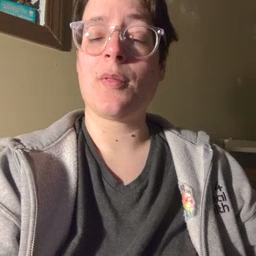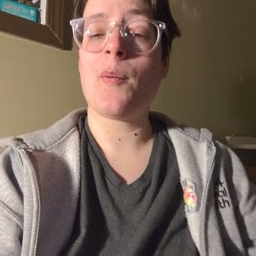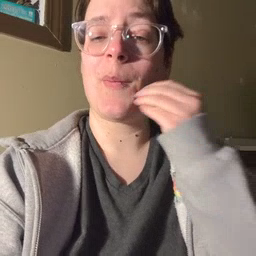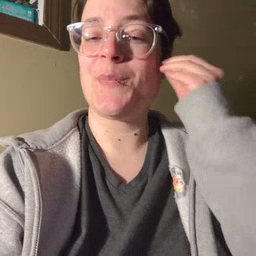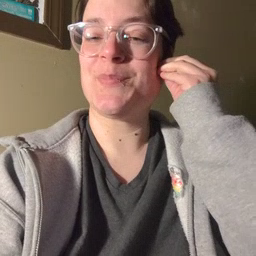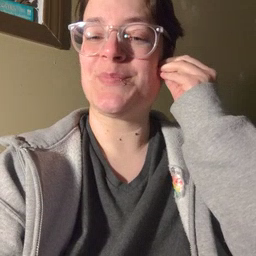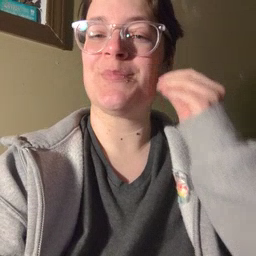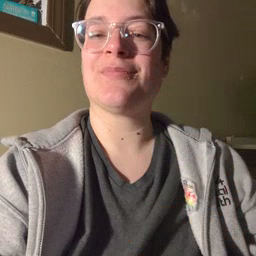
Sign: home